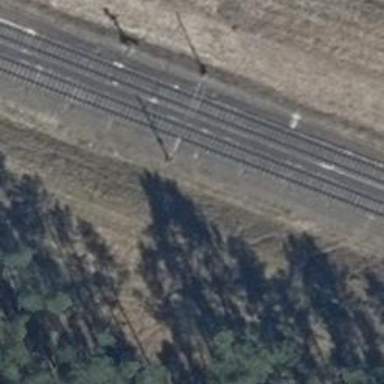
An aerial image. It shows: Milestone along the railway with catenary mast.